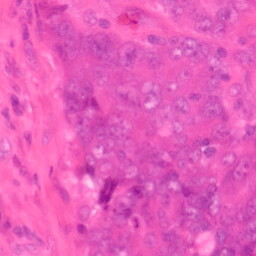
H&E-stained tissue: Colon